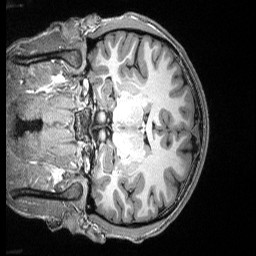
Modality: T1w
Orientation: coronal
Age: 21
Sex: male